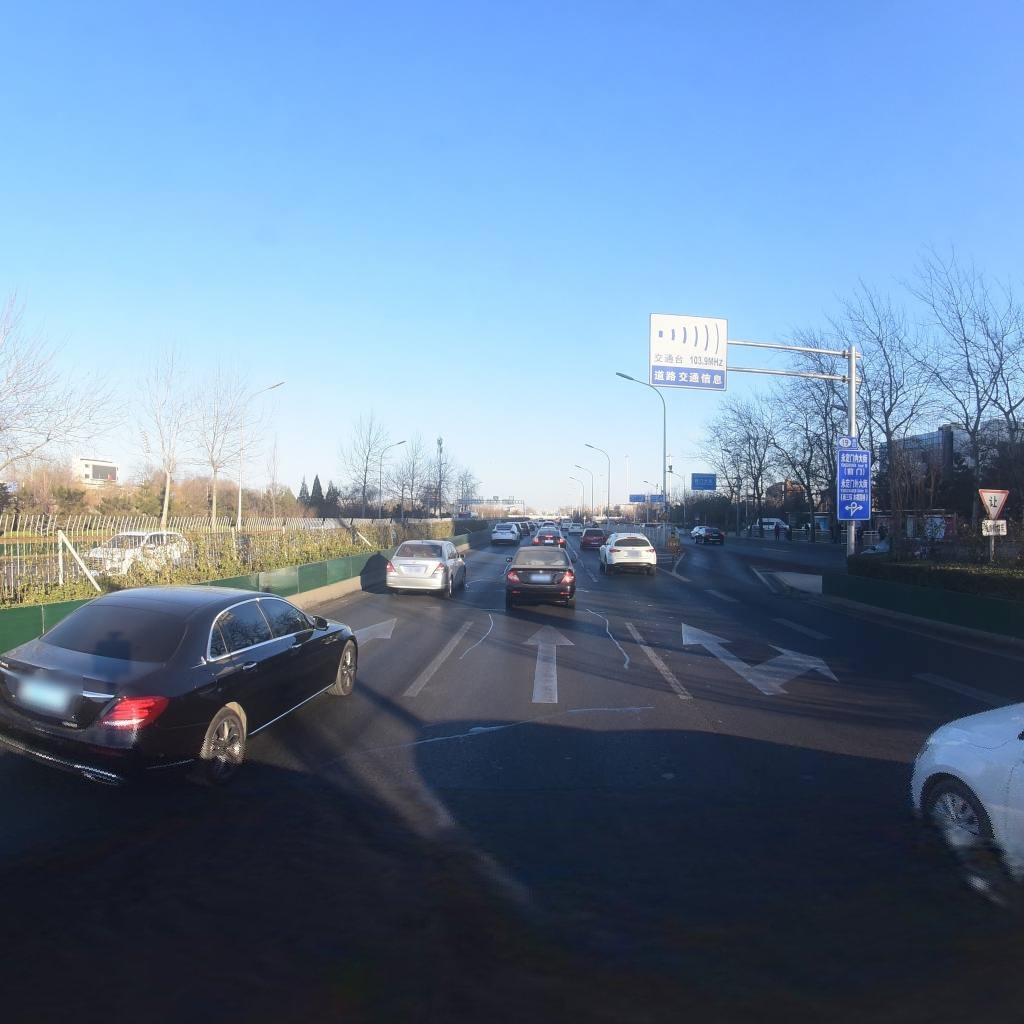
Region: Dongcheng
Road damage annotations: transverse patch, longitudinal patch, longitudinal patch